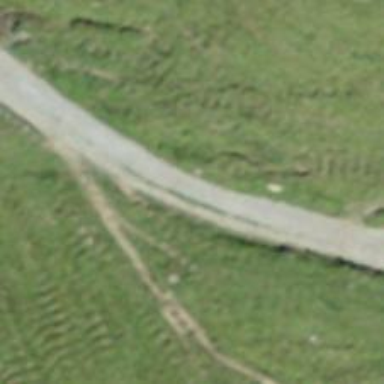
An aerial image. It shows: Paved track with grade 2 quality surface.